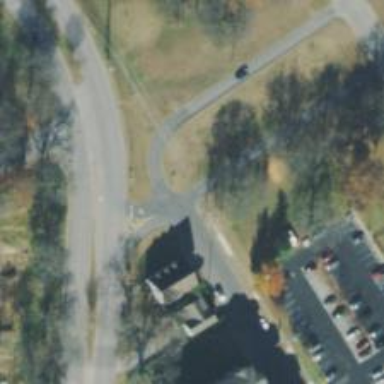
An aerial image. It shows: Crossing on the road.